Field crop: tomato
Growth stage: 2
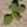
Species: solanum